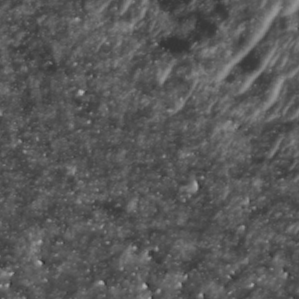
Label: non_frost